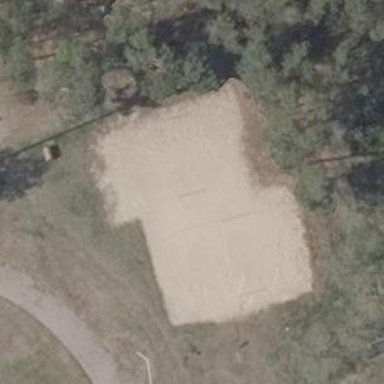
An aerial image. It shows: Volleyball court on pitch meant for leisure land.